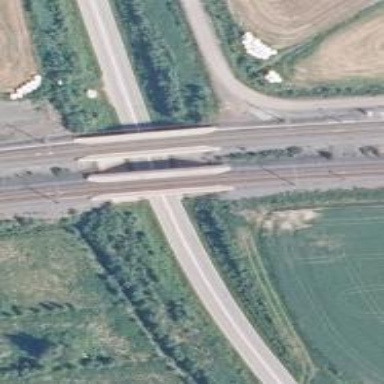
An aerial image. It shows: Bridge used by trains with continuous electrified contact lines.